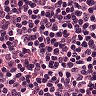
Metastatic tissue present: no